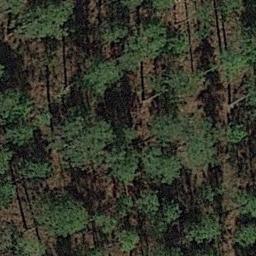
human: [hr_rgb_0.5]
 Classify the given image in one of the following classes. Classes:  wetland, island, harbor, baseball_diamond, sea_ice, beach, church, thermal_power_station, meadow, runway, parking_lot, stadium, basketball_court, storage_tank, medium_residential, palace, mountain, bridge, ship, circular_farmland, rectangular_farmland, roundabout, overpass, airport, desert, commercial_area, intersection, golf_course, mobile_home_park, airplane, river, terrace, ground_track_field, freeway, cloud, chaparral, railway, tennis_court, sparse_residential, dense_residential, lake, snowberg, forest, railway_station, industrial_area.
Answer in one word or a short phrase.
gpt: forest